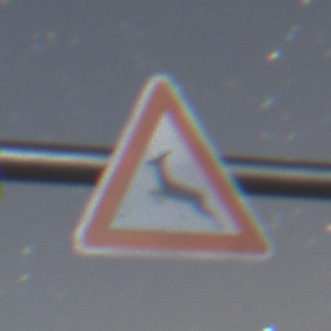
Verkehrszeichen: WildwechselRechts
Umgebung: Outdoor, Nature
Tageszeit: Night
Wetter: Clear
Licht: Natural
Jahreszeit: NotSpecified
Kontrast: HighContrast